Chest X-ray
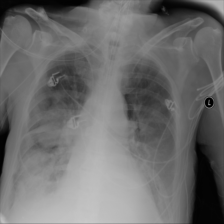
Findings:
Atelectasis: negative
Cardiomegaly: negative
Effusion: negative
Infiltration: negative
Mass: positive
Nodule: negative
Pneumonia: negative
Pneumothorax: negative
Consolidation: negative
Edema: negative
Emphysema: negative
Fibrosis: negative
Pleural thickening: negative
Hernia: negative